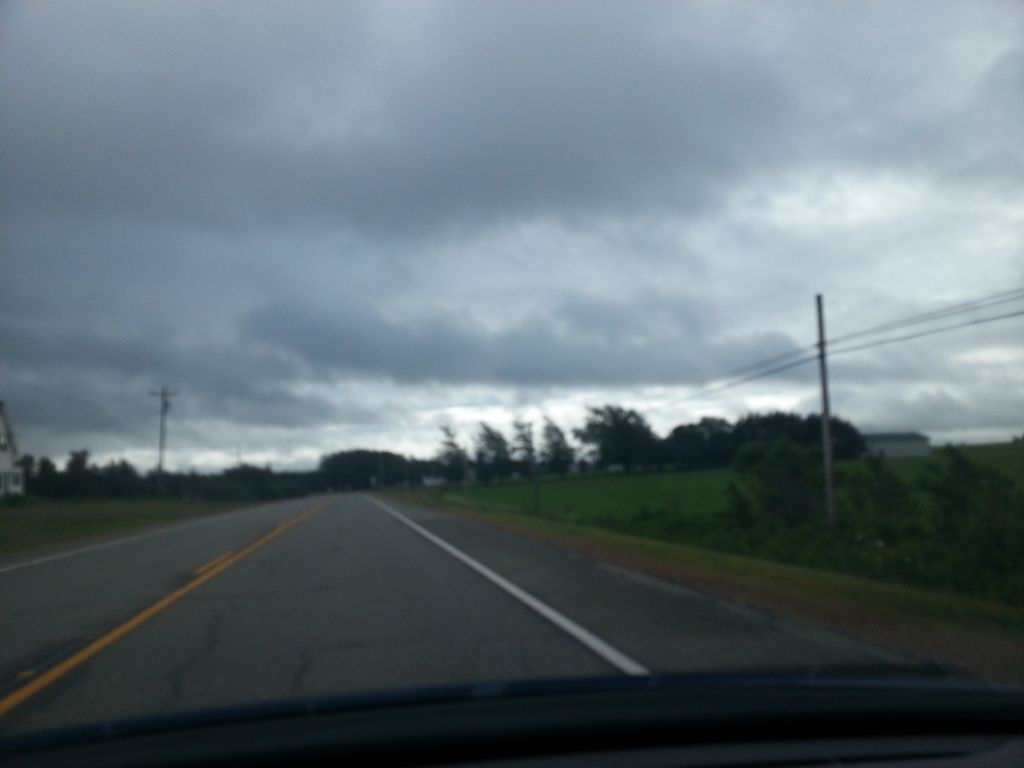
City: charlottetown